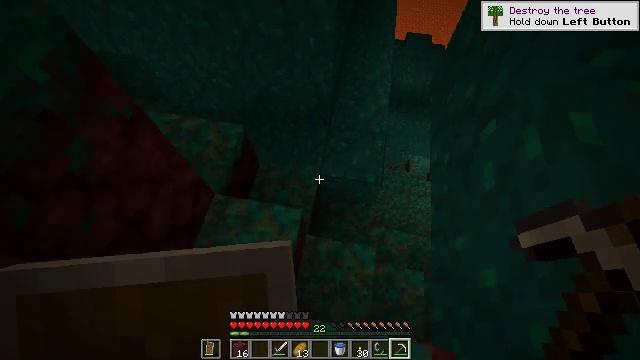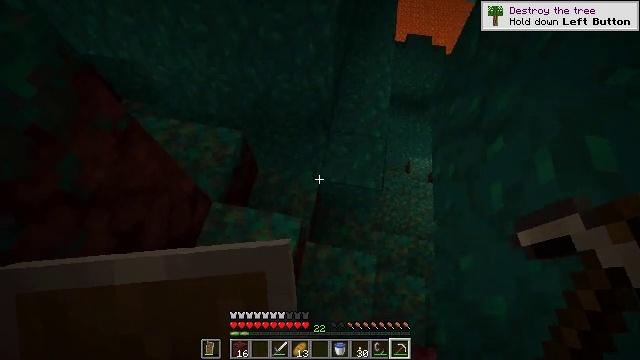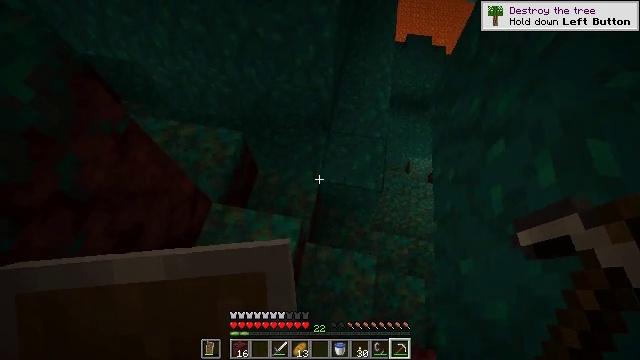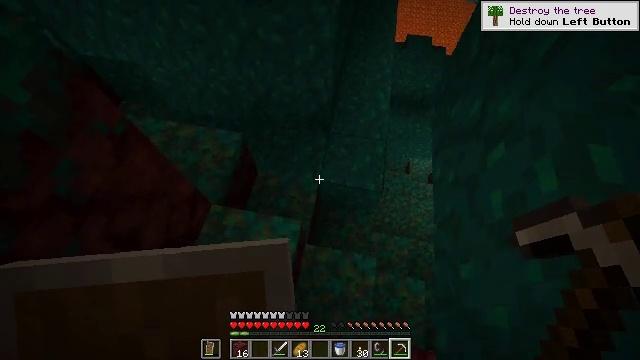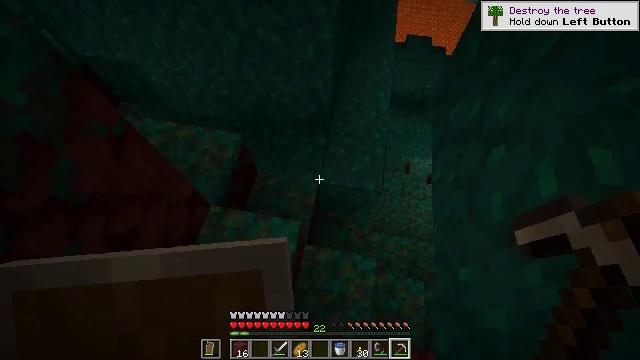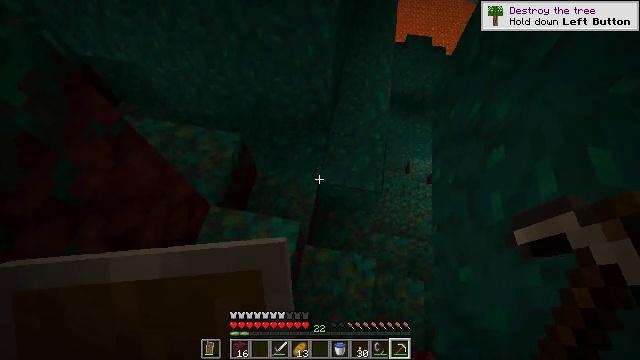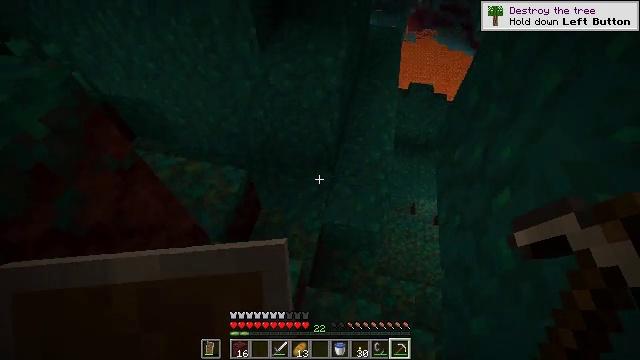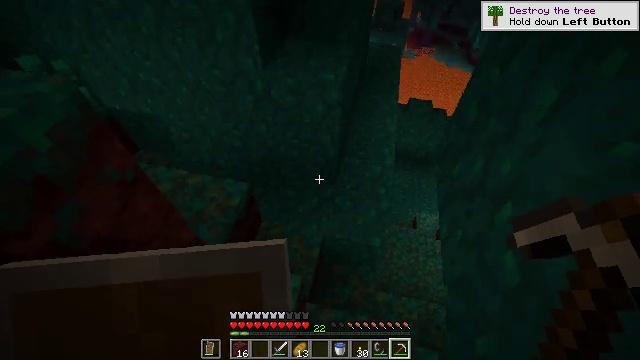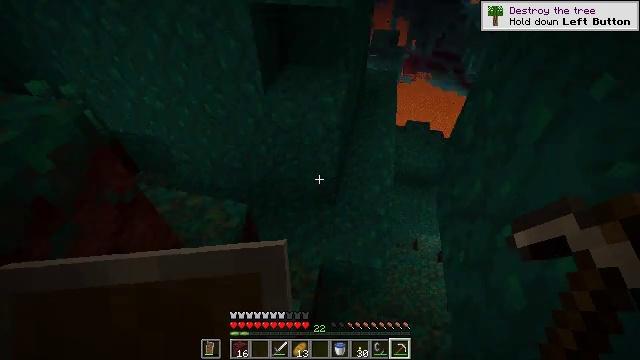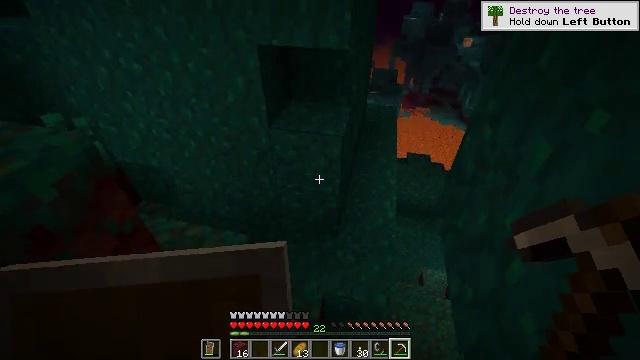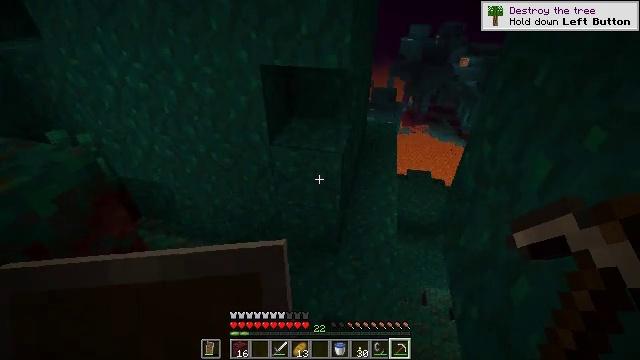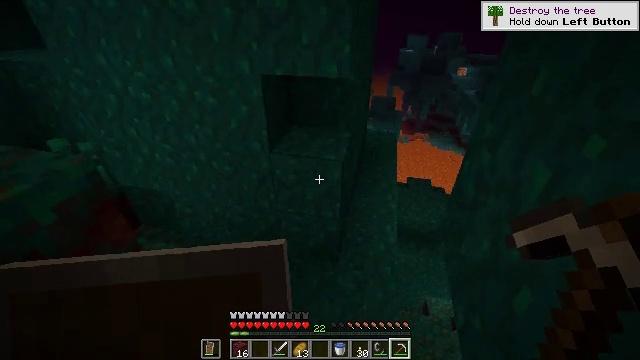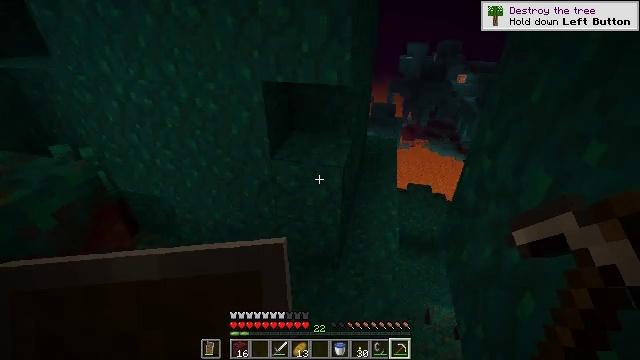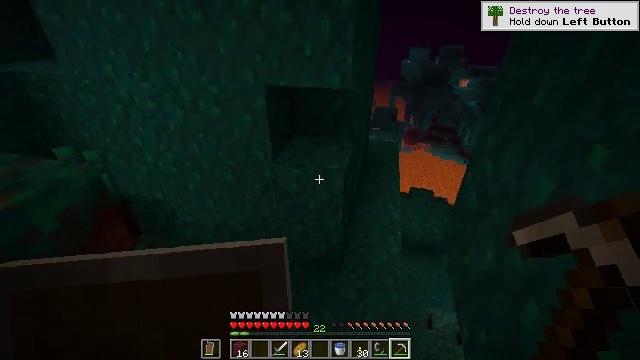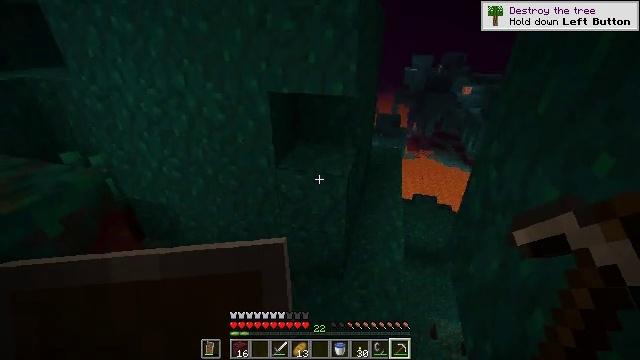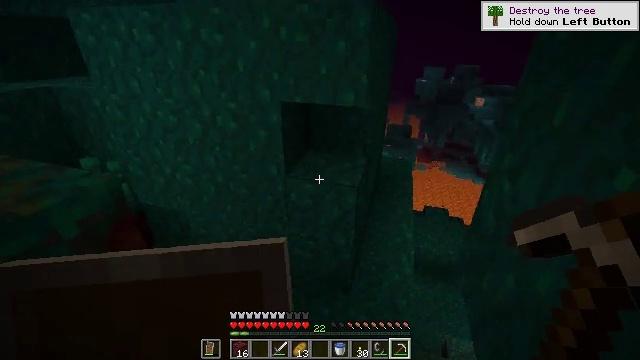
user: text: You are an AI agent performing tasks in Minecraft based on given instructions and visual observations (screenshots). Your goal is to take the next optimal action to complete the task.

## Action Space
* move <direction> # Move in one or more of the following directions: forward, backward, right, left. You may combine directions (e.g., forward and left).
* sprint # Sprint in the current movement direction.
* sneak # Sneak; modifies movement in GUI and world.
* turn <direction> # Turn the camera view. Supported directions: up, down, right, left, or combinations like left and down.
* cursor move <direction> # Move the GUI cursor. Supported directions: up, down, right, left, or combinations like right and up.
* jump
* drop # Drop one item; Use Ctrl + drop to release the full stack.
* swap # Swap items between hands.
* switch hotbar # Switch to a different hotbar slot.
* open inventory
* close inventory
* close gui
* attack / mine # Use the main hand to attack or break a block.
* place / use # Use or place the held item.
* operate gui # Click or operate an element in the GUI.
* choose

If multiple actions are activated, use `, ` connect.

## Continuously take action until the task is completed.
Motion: motion action
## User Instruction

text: Collect the warped nylium block.
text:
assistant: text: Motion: no_op
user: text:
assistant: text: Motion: no_op
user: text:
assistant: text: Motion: no_op
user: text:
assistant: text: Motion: no_op
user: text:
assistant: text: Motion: no_op
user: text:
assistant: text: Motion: turn left and up
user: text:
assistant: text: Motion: turn up
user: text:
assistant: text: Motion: turn up
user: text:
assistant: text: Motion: turn up
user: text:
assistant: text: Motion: turn up
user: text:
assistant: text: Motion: turn up
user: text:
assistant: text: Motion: turn up
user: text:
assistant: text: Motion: no_op
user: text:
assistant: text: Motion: turn up
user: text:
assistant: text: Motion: turn left and up
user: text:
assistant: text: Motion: turn left and up
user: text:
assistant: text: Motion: turn left and up
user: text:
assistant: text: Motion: turn left and up
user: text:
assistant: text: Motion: turn left and up
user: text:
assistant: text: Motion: turn left and up
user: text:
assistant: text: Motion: turn left and up
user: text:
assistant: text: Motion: turn left
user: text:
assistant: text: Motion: no_op
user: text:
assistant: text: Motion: no_op
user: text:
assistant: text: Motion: no_op
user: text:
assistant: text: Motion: no_op
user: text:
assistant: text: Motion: no_op
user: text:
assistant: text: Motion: no_op
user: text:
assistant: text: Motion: no_op
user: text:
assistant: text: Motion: no_op